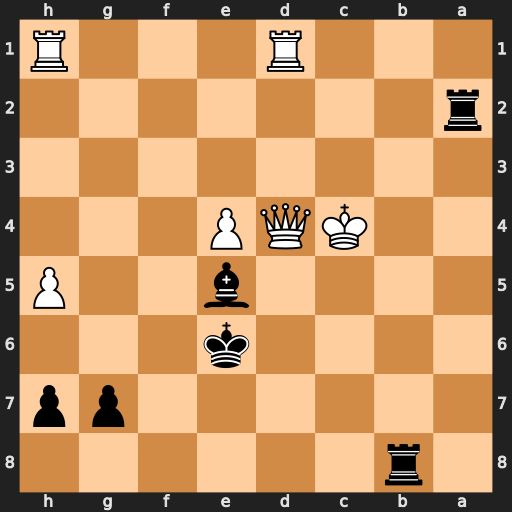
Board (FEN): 1r6/6pp/4k3/4b2P/2KQP3/8/r7/3R3R
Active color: b
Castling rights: -
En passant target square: -
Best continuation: Ra4+ Kc3 Rc8+ Kb3 Rxd4 Rxd4 Bxd4